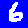
Digit: 6